Question: I am trying to understand how to left justify the entries in a UITableView. I was looking at the source code from chapter 8 Wei-Meng Lee's book "Beginning iOS 4 Application Development (WROX)".

The Source looks like this:
TableViewExample.h
'''
//
// TableViewExampleViewController.h
// TableViewExample
//
// Created by Wei-Meng Lee on 5/18/10.
// Copyright __MyCompanyName__ 2010. All rights reserved.
//
#import <UIKit/UIKit.h>
@interface TableViewExampleViewController : UIViewController
<UITableViewDataSource, UITableViewDelegate> {
}
@end
'''
TableViewExample.m
'''
//
// TableViewExampleViewController.m
// TableViewExample
//
// Created by Wei-Meng Lee on 5/18/10.
// Copyright __MyCompanyName__ 2010. All rights reserved.
//
#import "TableViewExampleViewController.h"
@implementation TableViewExampleViewController
NSMutableArray *listOfMovies;
//---insert individual row into the table view---
- (UITableViewCell *)tableView:(UITableView *)tableView
cellForRowAtIndexPath:(NSIndexPath *)indexPath {
static NSString *CellIdentifier = @"Cell";
//---try to get a reusable cell---
UITableViewCell *cell = [tableView dequeueReusableCellWithIdentifier:CellIdentifier];
//---create new cell if no reusable cell is available---
if (cell == nil) {
cell = [[[UITableViewCell alloc] initWithStyle:UITableViewCellStyleDefault
reuseIdentifier:CellIdentifier] autorelease];
}
//---set the text to display for the cell---
NSString *cellValue = [listOfMovies objectAtIndex:indexPath.row];
cell.textLabel.text = cellValue;
//---display an image---
UIImage *image = [UIImage imageNamed:@"apple.jpeg"];
cell.imageView.image = image;
return cell;
}
//---set the number of rows in the table view---
- (NSInteger)tableView:(UITableView *)tableView
numberOfRowsInSection:(NSInteger)section {
return [listOfMovies count];
}
// Implement viewDidLoad to do additional setup after loading the view, typically from a nib.
- (void)viewDidLoad {
//---initialize the array---
listOfMovies = [[NSMutableArray alloc] init];
//---add items---
[listOfMovies addObject:@"Training Day"];
[listOfMovies addObject:@"Remember the Titans"];
[listOfMovies addObject:@"John Q."];
[listOfMovies addObject:@"The Bone Collector"];
[listOfMovies addObject:@"Ricochet"];
[listOfMovies addObject:@"The Siege"];
[listOfMovies addObject:@"Malcolm X"];
[listOfMovies addObject:@"Antwone Fisher"];
[listOfMovies addObject:@"Courage Under Fire"];
[listOfMovies addObject:@"He Got Game"];
[listOfMovies addObject:@"The Pelican Brief"];
[listOfMovies addObject:@"Glory"];
[listOfMovies addObject:@"The Preacher's Wife"];
[super viewDidLoad];
}
- (NSString *)tableView:(UITableView *)tableView
titleForHeaderInSection:(NSInteger)section{
//---display "Movie List" as the header---
return @"Movie List";
}
- (NSString *)tableView:(UITableView *)tableView
titleForFooterInSection:(NSInteger)section {
//---display "by Denzel Washington" as the footer---
return @"by Denzel Washington";
}
- (void)tableView:(UITableView *)tableView
didSelectRowAtIndexPath:(NSIndexPath *)indexPath {
NSString *movieSelected = [listOfMovies objectAtIndex:indexPath.row];
NSString *msg = [NSString stringWithFormat:@"You have selected %@", movieSelected];
UIAlertView *alert = [[UIAlertView alloc] initWithTitle:@"Movie selected"
message:msg
delegate:self
cancelButtonTitle:@"OK"
otherButtonTitles:nil];
[alert show];
[alert release];
}
- (NSInteger)tableView:(UITableView *)tableView
indentationLevelForRowAtIndexPath:(NSIndexPath *)indexPath {
return [indexPath row] % 2;
}
- (CGFloat)tableView:(UITableView *)tableView heightForRowAtIndexPath:(NSIndexPath *)indexPath {
return 70;
}
- (void)didReceiveMemoryWarning {
// Releases the view if it doesn't have a superview.
[super didReceiveMemoryWarning];
// Release any cached data, images, etc that aren't in use.
}
- (void)viewDidUnload {
// Release any retained subviews of the main view.
// e.g. self.myOutlet = nil;
}
- (void)dealloc {
[listOfMovies release];
[super dealloc];
}
@end
'''
I have been trying (Without Success) to change the UITableView so the entries are left justified. I have read a lot of posts about UITableViews and I can only find settings for left justified when editing. How do I set it for just viewing and scrolling?
Thanks for the help...
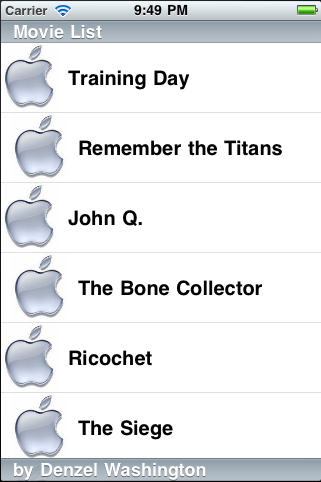
Answer: Remove this:
'''
- (NSInteger)tableView:(UITableView *)tableView
indentationLevelForRowAtIndexPath:(NSIndexPath *)indexPath {
return [indexPath row] % 2;
}
'''
This delegate method gets called for every row and the code here is returning a value of 1 every other row.